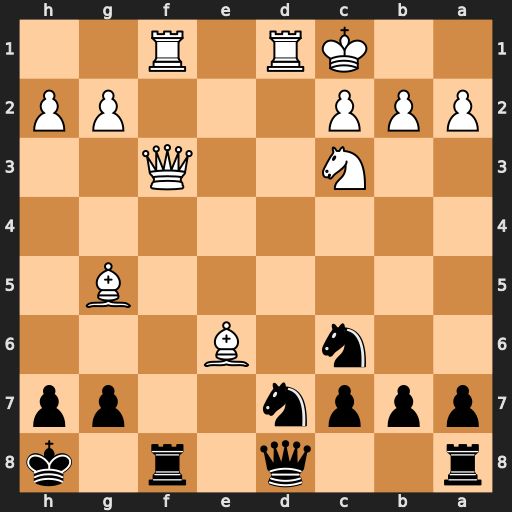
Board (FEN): r2q1r1k/pppn2pp/2n1B3/6B1/8/2N2Q2/PPP3PP/2KR1R2
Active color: b
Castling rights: -
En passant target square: -
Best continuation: Qxg5+ Kb1 Rxf3